Interaction volume radius: 5 \u00c5
Interaction volume height: 30 \u00c5
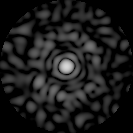
Disorder parameter: 0.8093